Brain MRI, t2w sequence, axial 2D slice.
Patient: age 29, sex F, weight 95 kg, height 1.95 m
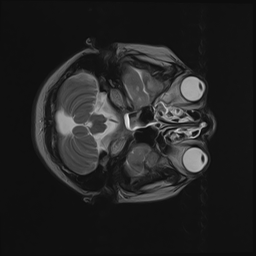